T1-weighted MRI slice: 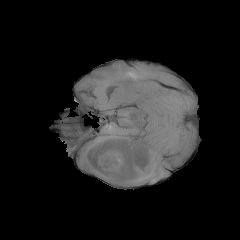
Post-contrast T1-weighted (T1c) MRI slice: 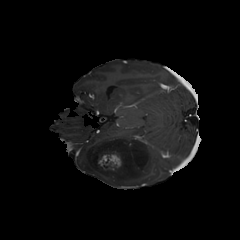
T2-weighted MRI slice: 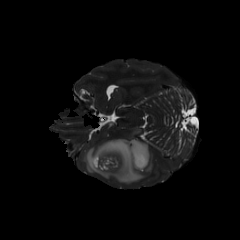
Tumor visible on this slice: yes